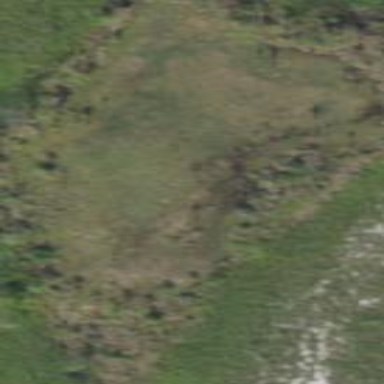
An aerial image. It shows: Marsh wetland.